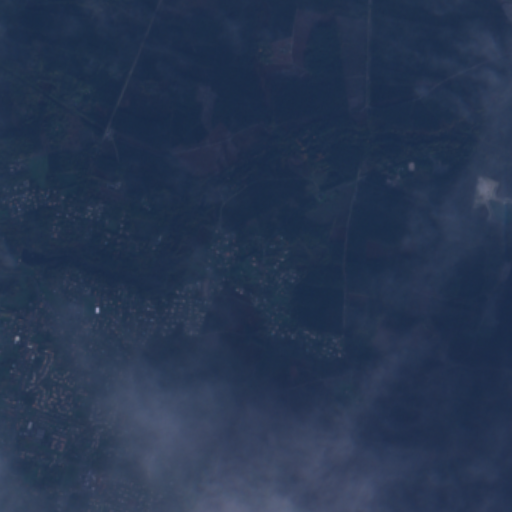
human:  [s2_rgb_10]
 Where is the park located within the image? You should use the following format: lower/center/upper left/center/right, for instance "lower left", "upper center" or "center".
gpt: The park is located in the lower left of the image.
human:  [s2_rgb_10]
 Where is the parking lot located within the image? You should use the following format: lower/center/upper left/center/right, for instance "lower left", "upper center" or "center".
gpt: The parking lot is located in the lower left of the image.
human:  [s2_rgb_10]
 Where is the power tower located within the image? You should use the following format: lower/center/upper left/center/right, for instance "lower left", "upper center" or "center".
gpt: The power tower is located in the upper of the image.
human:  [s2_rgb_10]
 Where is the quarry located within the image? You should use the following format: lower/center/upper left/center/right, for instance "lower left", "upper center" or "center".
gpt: The quarry is located in the upper right of the image.
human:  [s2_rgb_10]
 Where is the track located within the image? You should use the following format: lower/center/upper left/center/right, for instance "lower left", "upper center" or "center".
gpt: The track is located in the lower left of the image.
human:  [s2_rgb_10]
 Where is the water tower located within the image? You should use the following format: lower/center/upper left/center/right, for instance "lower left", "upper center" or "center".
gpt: The water tower is located in the lower left of the image.
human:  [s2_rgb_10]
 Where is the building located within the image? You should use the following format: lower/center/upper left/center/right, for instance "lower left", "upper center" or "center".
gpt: There is no building in the image.